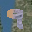
Label: 9